Field crop: tomato
Growth stage: 1
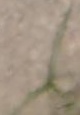
Species: cyperus